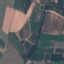
Label: PermanentCrop